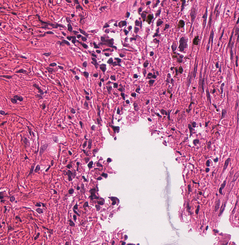
Tumor epithelial tissue: no
Tumor-associated stroma tissue: yes
Normal tissue: no